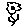
Label: flower